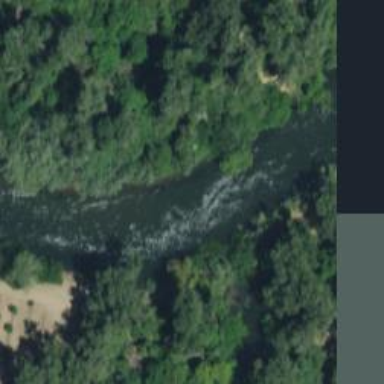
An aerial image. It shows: Beautiful river scene.